Question: In the following HTML/CSS, why is the link color green and not blue, i.e. why does "p.description" override "#nav" but "p.description a" does not override "#nav a"?

'''
<!DOCTYPE html PUBLIC "-//W3C//DTD HTML 4.01 Transitional//EN" "http://www.w3.org/TR/html4/loose.dtd">
<html>
<head>
<meta http-equiv="Content-Type" content="text/html; charset=ISO-8859-1">
<title>Insert title here</title>
<style type="text/css">
#nav {
color: black;
}
#nav a {
color: green;
}
p.description {
color:red;
}
p.description a {
color:blue;
}
</style>
</head>
<body>
<div id="nav">
<p class="description">This is a test and <a href="#">this is a link</a>.</p>
</div>
</body>
</html>
'''
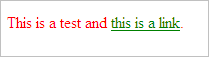
Answer: Because an id selector plus a type selector is more specific than two type selectors and a class selector. See <URL>.
So it does cascade, but the rules for the order in which the cascade happens are not what you thought they were.